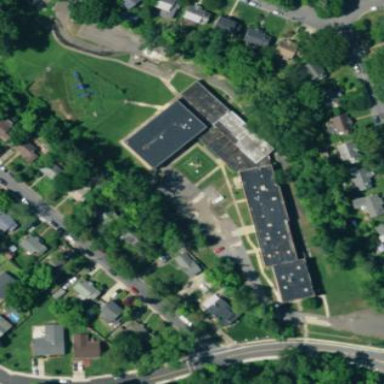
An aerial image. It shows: School building.